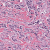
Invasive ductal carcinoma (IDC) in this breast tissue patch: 1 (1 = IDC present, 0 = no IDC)